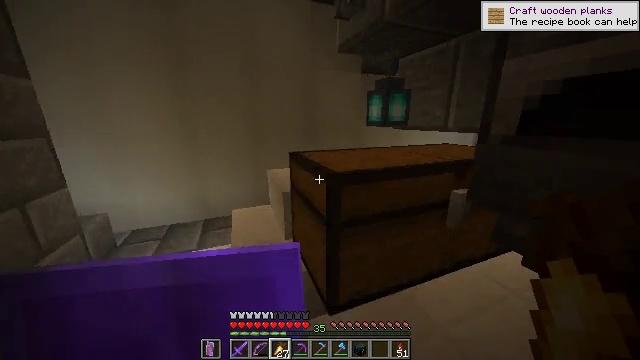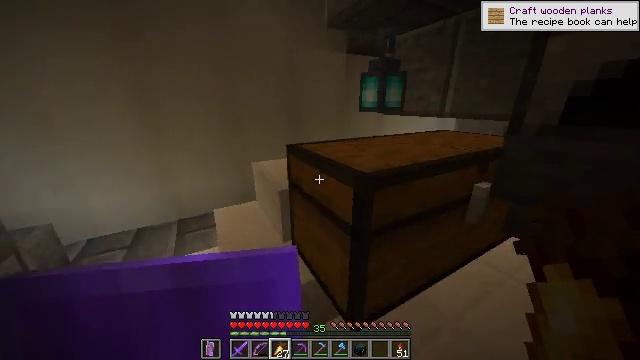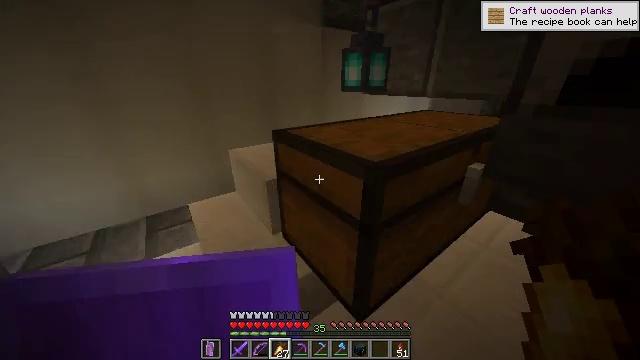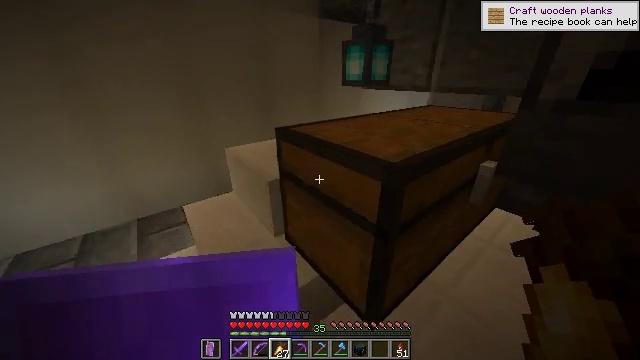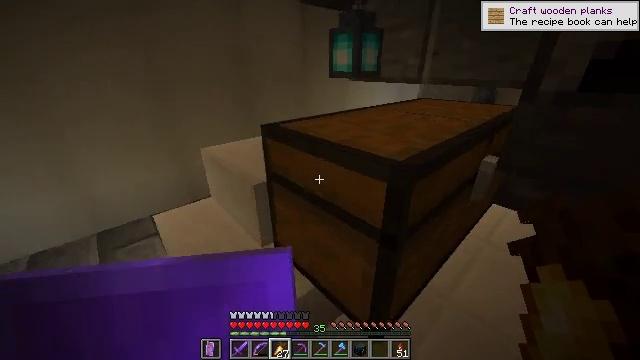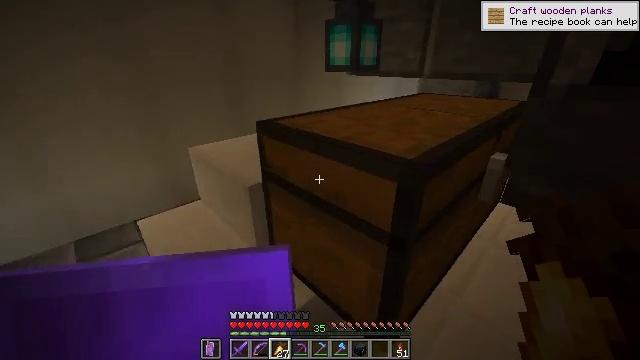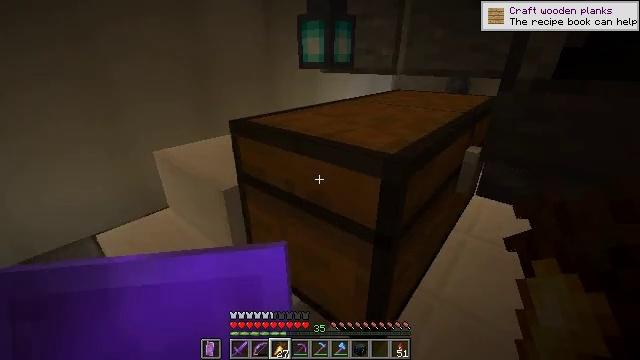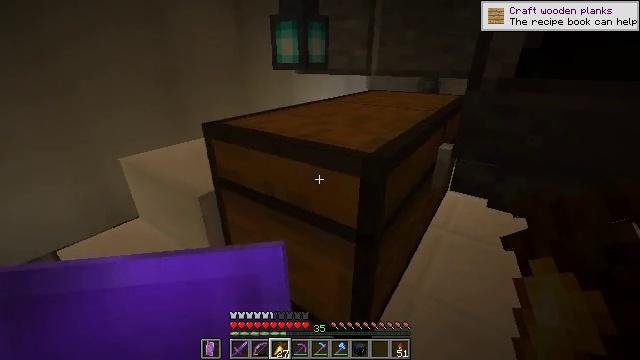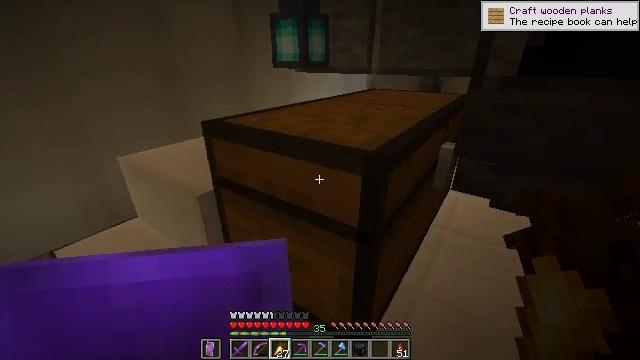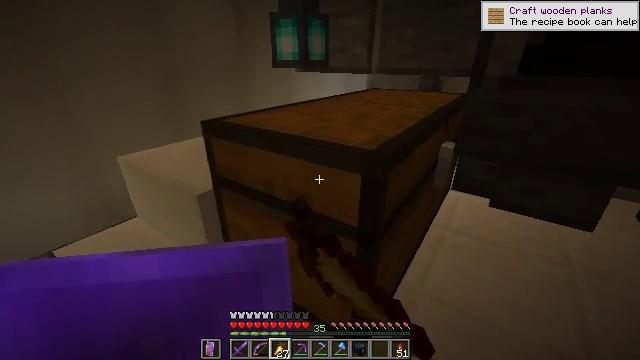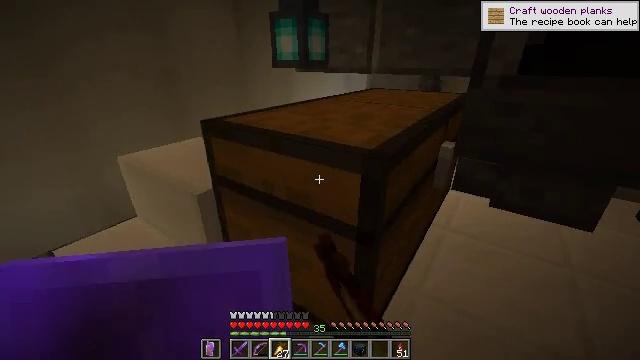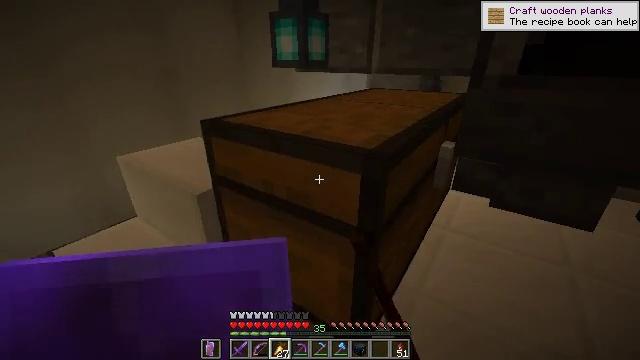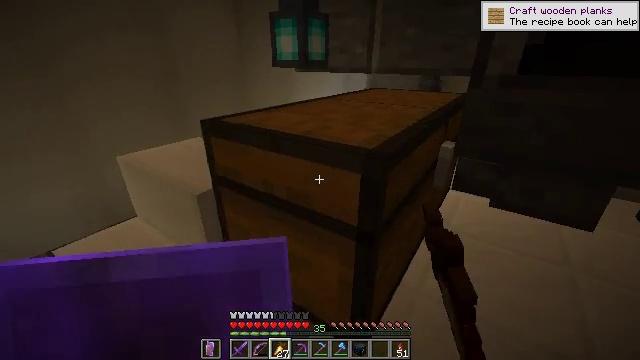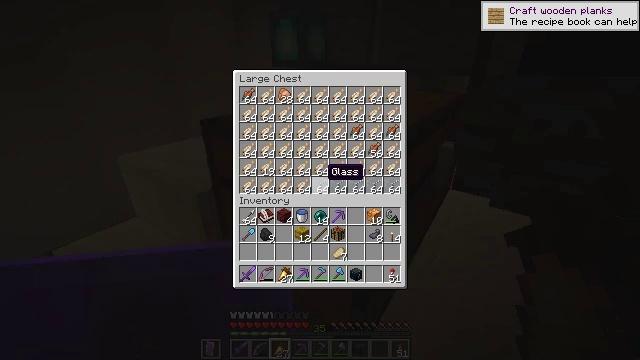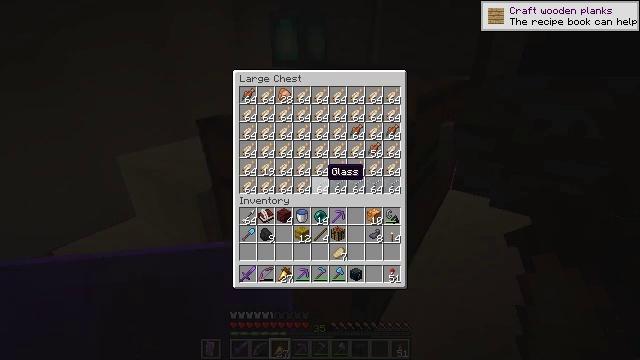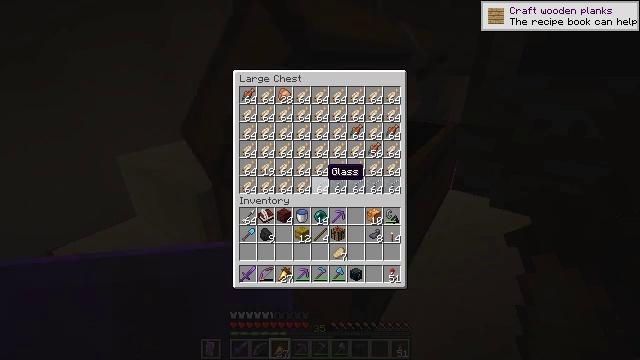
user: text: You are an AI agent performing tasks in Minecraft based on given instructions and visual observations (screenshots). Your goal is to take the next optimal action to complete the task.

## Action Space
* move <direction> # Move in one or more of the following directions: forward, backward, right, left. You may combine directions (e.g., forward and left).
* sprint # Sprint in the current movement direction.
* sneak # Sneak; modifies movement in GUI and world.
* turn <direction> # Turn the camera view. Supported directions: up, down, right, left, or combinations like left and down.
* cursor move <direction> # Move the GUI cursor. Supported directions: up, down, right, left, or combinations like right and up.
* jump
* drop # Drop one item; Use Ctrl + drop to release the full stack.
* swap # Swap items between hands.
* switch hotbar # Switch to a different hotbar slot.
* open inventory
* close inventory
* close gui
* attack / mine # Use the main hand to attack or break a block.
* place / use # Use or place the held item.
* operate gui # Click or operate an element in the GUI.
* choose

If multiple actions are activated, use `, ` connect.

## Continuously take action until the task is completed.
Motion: motion action
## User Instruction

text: Turn ink sacs or wither roses into black dye.
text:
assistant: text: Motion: move forward and move left, sprint, turn right and down
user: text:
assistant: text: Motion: turn right and down
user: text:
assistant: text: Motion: turn right
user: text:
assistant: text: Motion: turn right
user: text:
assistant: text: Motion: turn right
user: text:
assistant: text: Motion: turn right
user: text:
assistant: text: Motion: turn right
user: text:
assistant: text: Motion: use / place
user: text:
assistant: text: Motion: use / place
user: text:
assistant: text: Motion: use / place
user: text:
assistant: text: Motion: no_op
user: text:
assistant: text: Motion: no_op
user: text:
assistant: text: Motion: open gui
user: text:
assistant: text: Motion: no_op
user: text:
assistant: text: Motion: no_op
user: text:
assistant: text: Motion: no_op
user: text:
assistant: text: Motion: no_op
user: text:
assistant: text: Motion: no_op
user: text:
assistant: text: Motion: no_op
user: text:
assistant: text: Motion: no_op
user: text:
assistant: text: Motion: cursor move left
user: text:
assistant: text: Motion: no_op
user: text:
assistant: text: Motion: no_op
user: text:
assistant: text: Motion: cursor move right
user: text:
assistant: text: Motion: cursor move right
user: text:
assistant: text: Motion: no_op
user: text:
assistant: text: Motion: no_op
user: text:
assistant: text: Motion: sneak
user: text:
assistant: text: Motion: sneak
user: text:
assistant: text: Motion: sneak